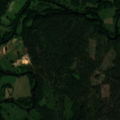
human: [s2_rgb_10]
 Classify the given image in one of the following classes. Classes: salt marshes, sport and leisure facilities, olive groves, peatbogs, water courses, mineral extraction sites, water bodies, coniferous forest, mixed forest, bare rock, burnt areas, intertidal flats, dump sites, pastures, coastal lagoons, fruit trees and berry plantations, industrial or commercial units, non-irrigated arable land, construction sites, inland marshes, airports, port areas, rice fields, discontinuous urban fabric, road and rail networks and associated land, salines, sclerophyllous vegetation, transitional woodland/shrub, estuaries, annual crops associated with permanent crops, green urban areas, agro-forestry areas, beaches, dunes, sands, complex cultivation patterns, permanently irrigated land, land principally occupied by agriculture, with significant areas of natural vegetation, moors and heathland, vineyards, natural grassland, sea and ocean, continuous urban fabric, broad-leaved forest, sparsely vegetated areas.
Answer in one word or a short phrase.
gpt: complex cultivation patterns, land principally occupied by agriculture, with significant areas of natural vegetation, coniferous forest